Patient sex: M
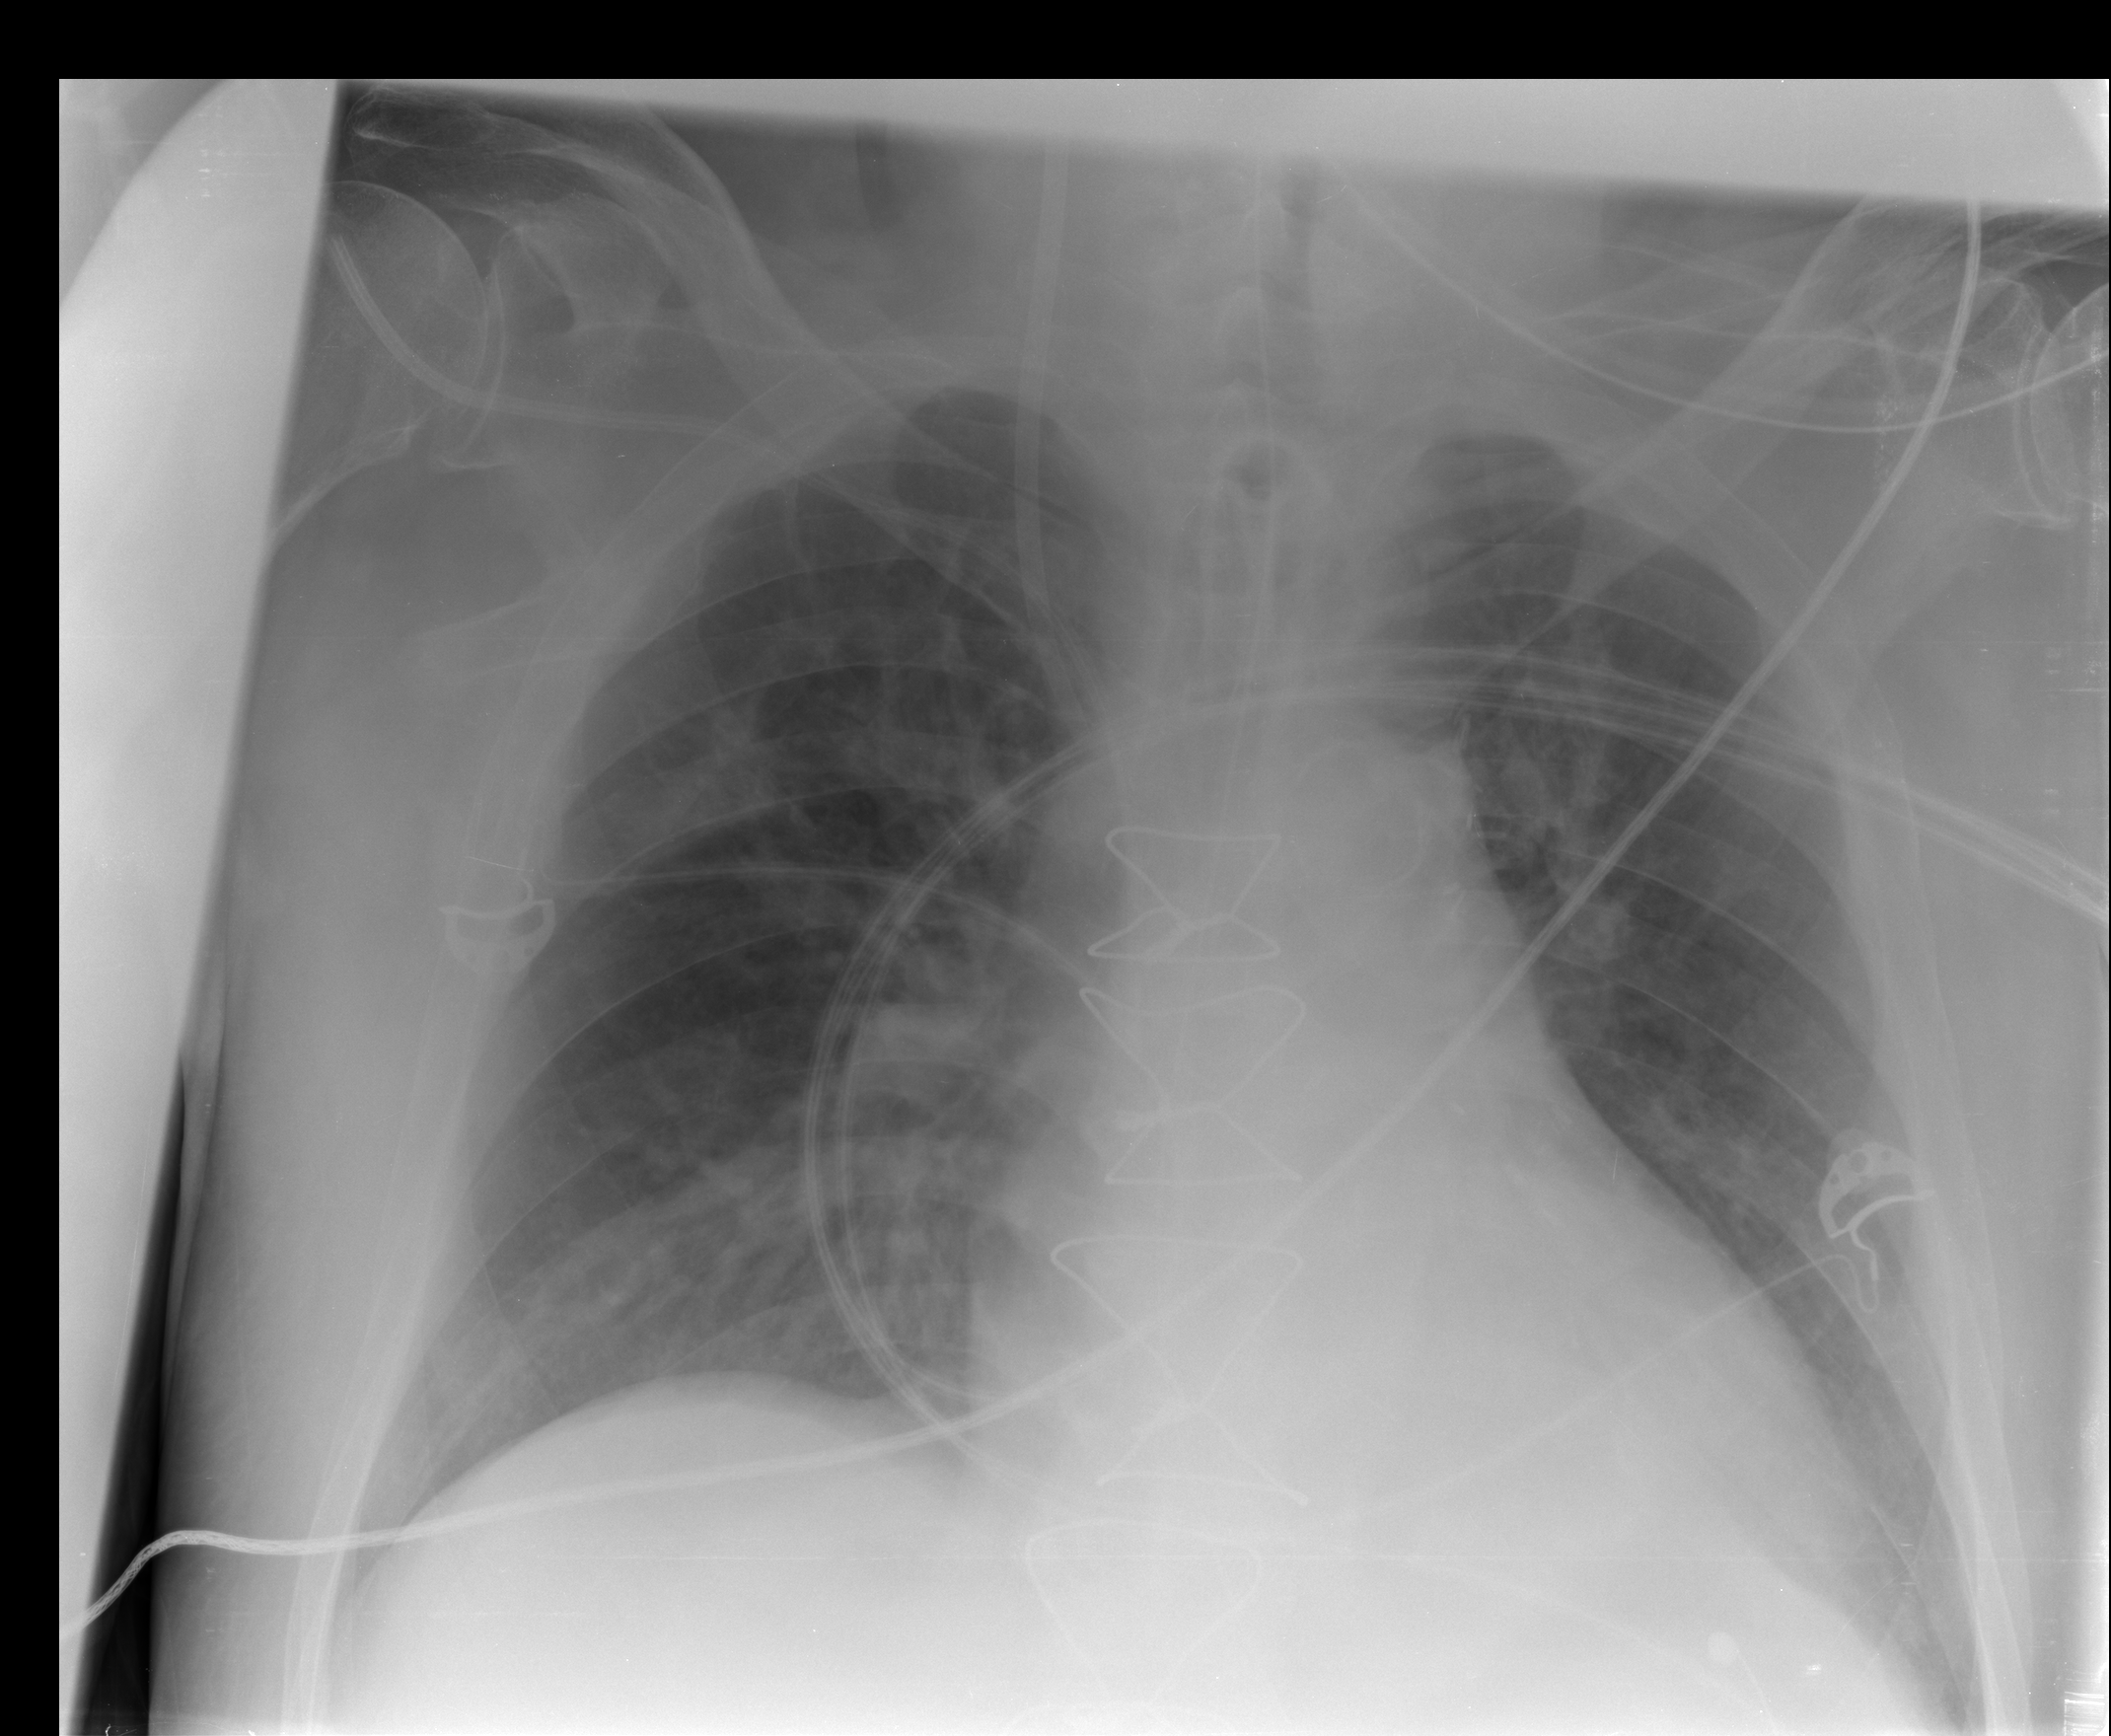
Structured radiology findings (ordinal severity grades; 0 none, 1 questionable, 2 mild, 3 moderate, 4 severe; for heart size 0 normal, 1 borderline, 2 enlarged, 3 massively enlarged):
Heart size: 2
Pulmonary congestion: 2
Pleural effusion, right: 0
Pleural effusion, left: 2
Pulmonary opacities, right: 3
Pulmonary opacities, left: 2
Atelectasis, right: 2
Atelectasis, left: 0